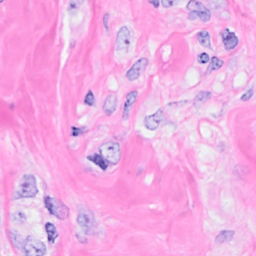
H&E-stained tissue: Breast